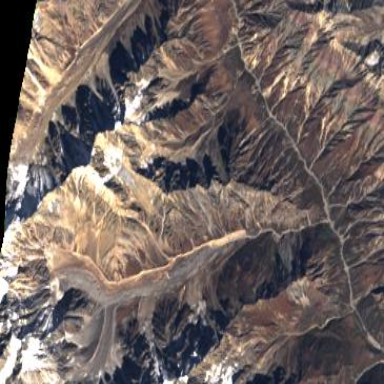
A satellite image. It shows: Stunning view of glacier.